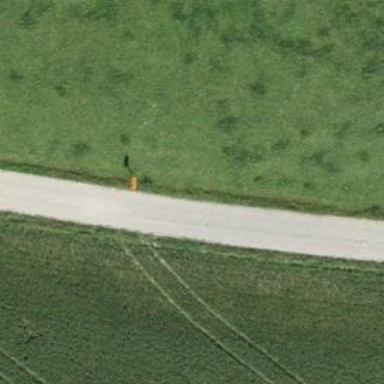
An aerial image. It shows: Aerial marker.